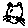
Label: cat